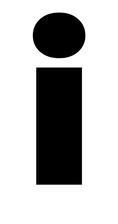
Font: Poppins-Black